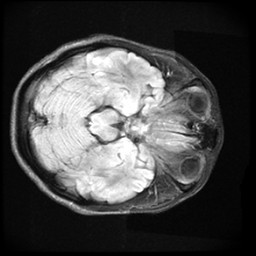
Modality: FLAIR
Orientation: axial
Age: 23
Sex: female
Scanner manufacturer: ge
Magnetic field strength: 3 T
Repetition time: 11 s
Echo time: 0.1497 s